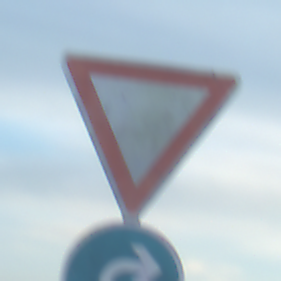
Verkehrszeichen: VorfahrtGewaehren
Zusatzzeichen unten: VorgeschriebeneFahrtrichtungRechts
Umgebung: Outdoor, Beach
Tageszeit: SunriseSunset
Wetter: PartlyCloudy
Licht: Natural
Jahreszeit: NotSpecified
Kontrast: LowContrast